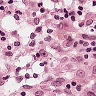
Metastatic tissue present: no